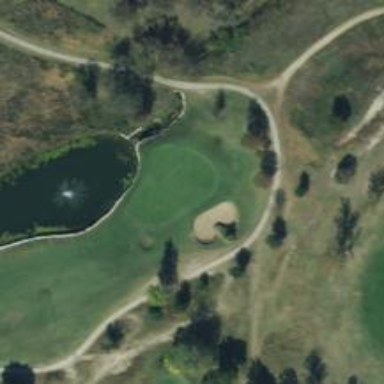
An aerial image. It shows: Path used for both walking and golf.